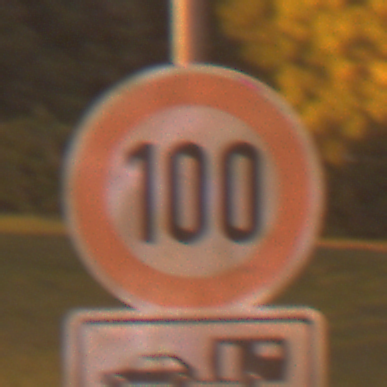
Verkehrszeichen: Geschwindigkeit100
Zusatzzeichen unten: Entfernungsangaben1
Umgebung: Outdoor, Suburban
Tageszeit: Night
Wetter: PartlyCloudy
Licht: Artificial
Jahreszeit: NotSpecified
Kontrast: HighContrast